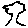
Label: tree